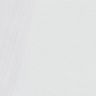
Metastatic tissue present: no